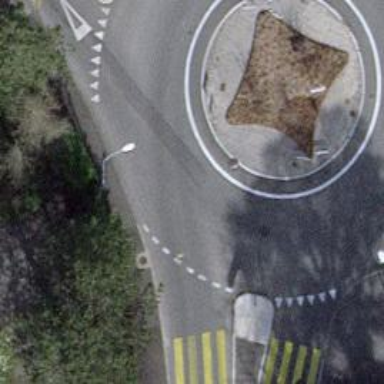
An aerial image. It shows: Secondary road with asphalt surface leading to roundabout junction.